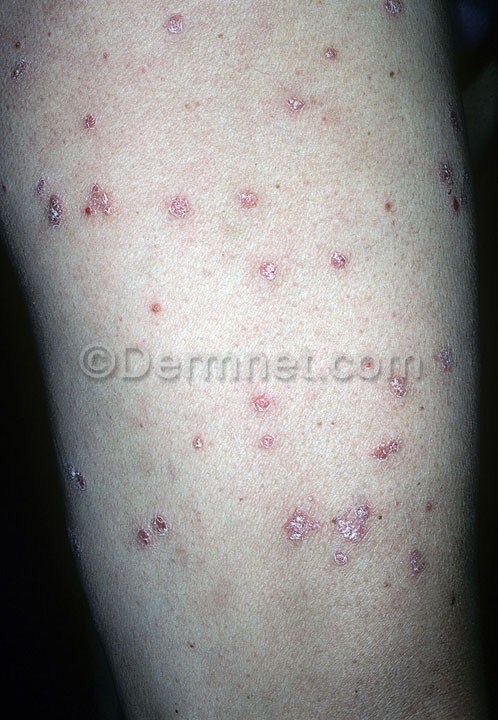
Disease: Psoriasis pictures Lichen Planus and related diseases